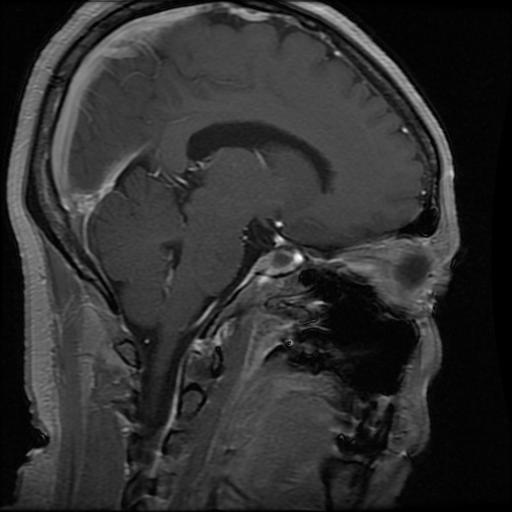
Label: pituitary